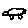
Label: cat